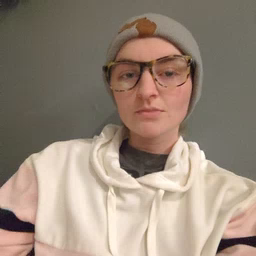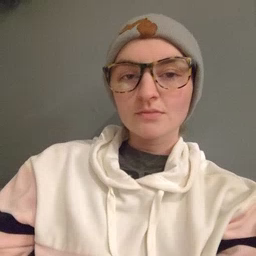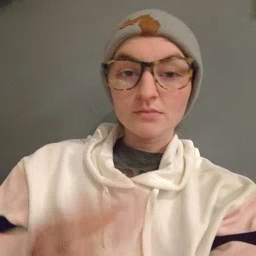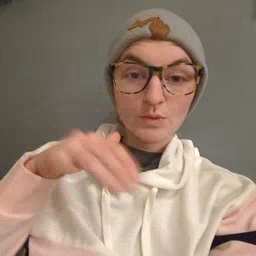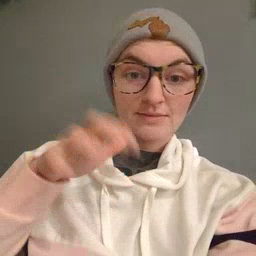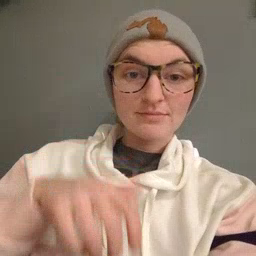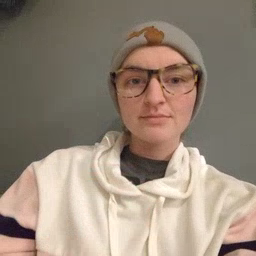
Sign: rain